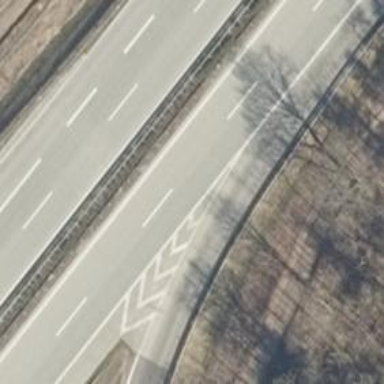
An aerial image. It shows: Concrete motorway.